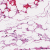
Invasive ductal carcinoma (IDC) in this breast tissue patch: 0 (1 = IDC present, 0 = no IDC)